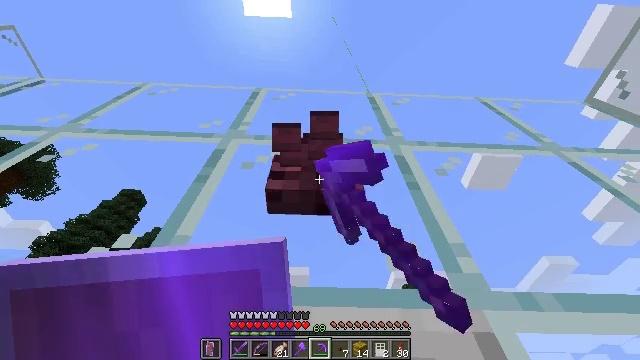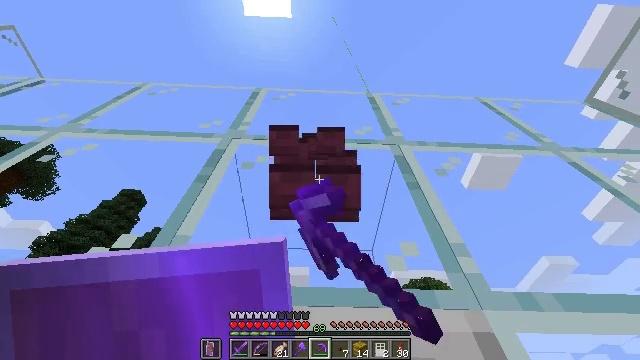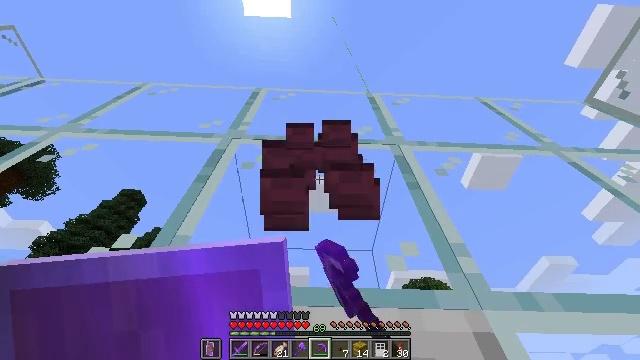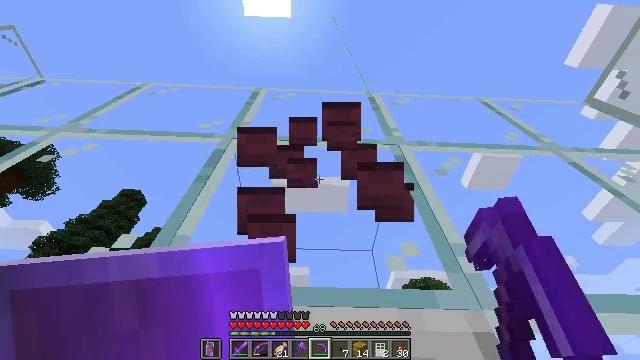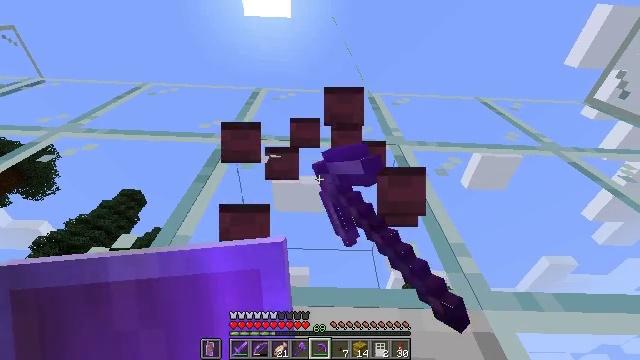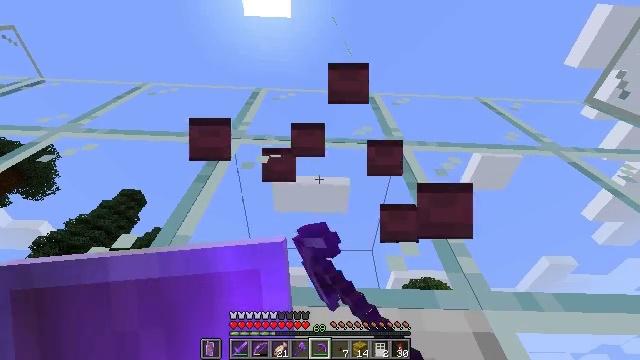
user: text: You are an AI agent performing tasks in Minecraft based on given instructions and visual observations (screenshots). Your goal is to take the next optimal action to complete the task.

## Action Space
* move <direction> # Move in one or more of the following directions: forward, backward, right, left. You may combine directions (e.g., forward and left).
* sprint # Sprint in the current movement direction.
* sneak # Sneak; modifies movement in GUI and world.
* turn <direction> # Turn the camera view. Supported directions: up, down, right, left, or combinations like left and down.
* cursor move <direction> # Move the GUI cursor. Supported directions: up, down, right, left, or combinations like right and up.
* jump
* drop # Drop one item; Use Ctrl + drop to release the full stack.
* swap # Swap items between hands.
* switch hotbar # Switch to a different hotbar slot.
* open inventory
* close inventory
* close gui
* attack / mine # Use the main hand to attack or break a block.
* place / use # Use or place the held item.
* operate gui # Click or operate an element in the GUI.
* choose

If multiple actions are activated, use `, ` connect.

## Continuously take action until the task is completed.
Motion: motion action
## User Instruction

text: mine block crimson button
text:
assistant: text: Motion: attack / mine
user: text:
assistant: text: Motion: attack / mine
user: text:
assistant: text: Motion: attack / mine
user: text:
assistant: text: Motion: attack / mine
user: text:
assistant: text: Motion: attack / mine
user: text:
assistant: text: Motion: no_op